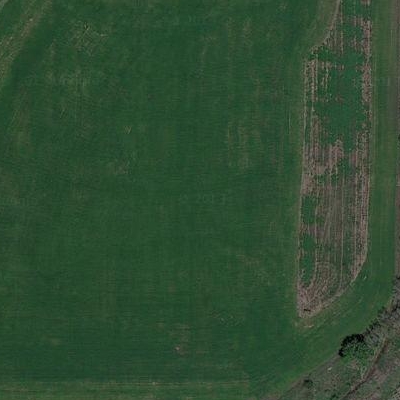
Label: aGrass